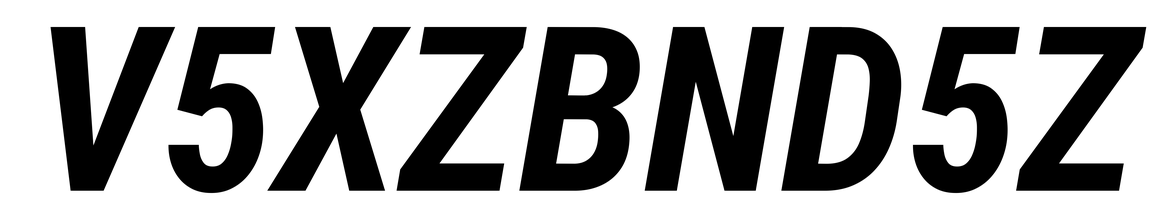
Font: Roboto-Italic_Condensed_Bold_Italic